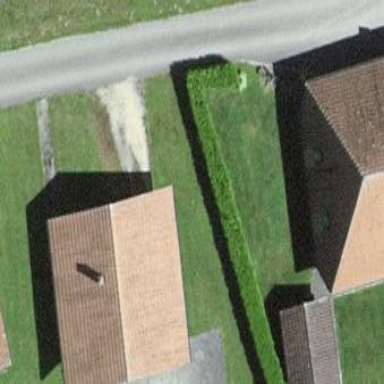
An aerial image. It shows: Garage.